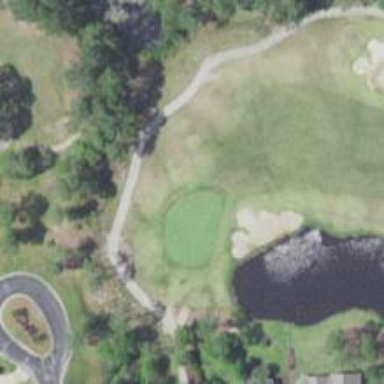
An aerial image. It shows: View of golf hole.